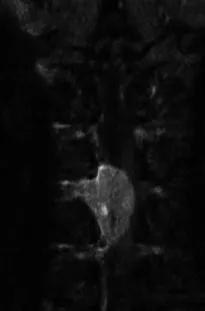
(B) Hypointense lesion on coronal MRI T1W and enhancing lesion on T1W + contrast, with extension into the right intervertebral foramina, causing spinal cord compression, which exerts a mass effect upon the spinal cord, displacing it to the left.
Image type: radiology (mri)